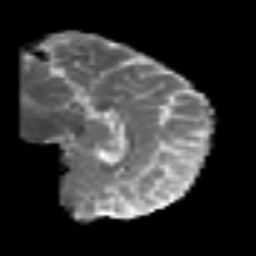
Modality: MD
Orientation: sagittal
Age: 39
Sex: female
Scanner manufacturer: siemens
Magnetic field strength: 3 T
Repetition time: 6.1 s
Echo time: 0.101 s